Question: In WPF,
how do I spread/stretch content over an area (a wide horizontal area)?
Like this:

Here's my current code (from the upper part of the picture):
'''
<Grid Width="900">
<ScrollViewer x:Name="sclScroller" HorizontalScrollBarVisibility="Hidden">
<Viewbox HorizontalAlignment="Stretch">
<DockPanel>
<TextBlock Name="txtContent1" Text="1" />
<TextBlock Name="txtContent2" Text="2" />
<TextBlock Name="txtContent3" Text="3" />
<TextBlock Name="txtContent4" Text="4" />
<TextBlock Name="txtContent5" Text="5" />
<TextBlock Name="txtContent6" Text="6" />
<TextBlock Name="txtContent7" Text="7" />
<TextBlock Name="txtContent8" Text="8" />
</DockPanel>
</Viewbox>
</ScrollViewer>
</Grid>
'''
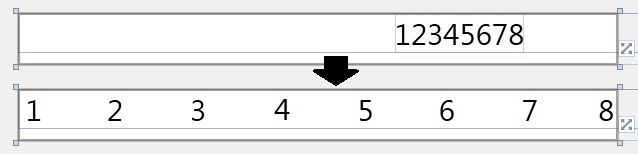
Answer: Using a uniform grid you can do something like that.
'''
<UniformGrid Rows="1" Columns="8">
<UniformGrid.Resources>
<Style TargetType="TextBlock">
<Setter Property="HorizontalAlignment" Value="Center"></Setter>
</Style>
</UniformGrid.Resources>
<TextBlock Name="txtContent1" Text="1" />
<TextBlock Name="txtContent2" Text="2" />
<TextBlock Name="txtContent3" Text="3" />
<TextBlock Name="txtContent4" Text="4" />
<TextBlock Name="txtContent5" Text="5" />
<TextBlock Name="txtContent6" Text="6" />
<TextBlock Name="txtContent7" Text="7" />
<TextBlock Name="txtContent8" Text="8" />
</UniformGrid>
'''